Question: I've tried countless times upgrading to webpack 4 in one of our big projects, but each time I do I end up getting multiple errors, which I tracked back to rxjs. I haven't opened this issue until after I read so many similar looking problems, but none resolved my issue, and I'm still confused as to why this is happening in the first place.
In someplace, I do:
'''
import { Observable } from 'rxjs/Observable';
// Use Observable.fromPromise()
'''
In 'vendor.ts', which is an entry module that I use to import things, I do this:
'''
import 'rxjs/add/observable/fromPromise';
'''
Please note that this worked completely fine with webpack 3. Only after I update to webpack 4 do I get the problem. Furthermore, if I import from 'rxjs/Rx' instead, this particular problem seems to be fixed, which means it's a problem related to 'fromPromise' not being imported.
I had the following webpack config before I updated, in webpack 3:
'''
new webpack.optimize.CommonsChunkPlugin({
names: ['vendor', 'polyfills'],
}),
'''
I have this after the update, in webpack 4:
'''
optimization: {
splitChunks: {
cacheGroups: {
vendor: {
test: /[\/]node_modules[\/]/,
name: 'vendor',
chunks: 'all',
},
},
},
},
'''
- Runtime: all major browsers- RxJS version: 6.2.2- Webpack: 4.16.3 (and all versions of webpack 4)

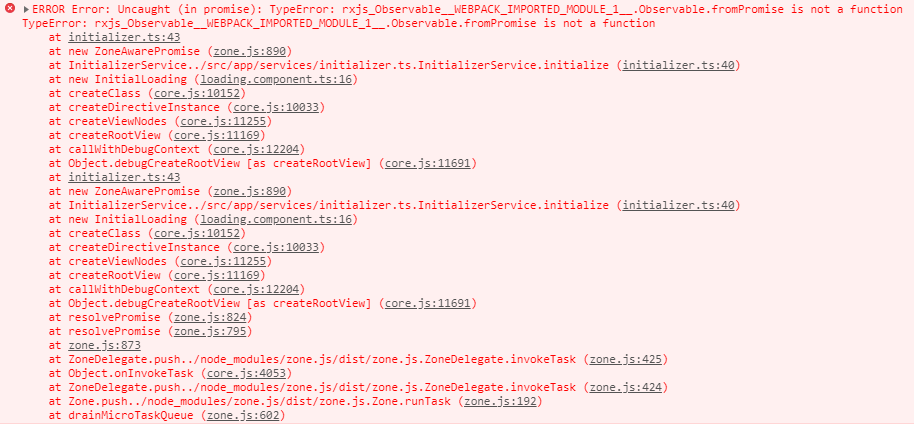
Answer: After tinkering a lot with webpack, it seems to be working now. I have no idea what was wrong, maybe it's just a change in webpack 4. But one important thing is to use 'from' instead of 'fromPromise' if you're using the latest rxjs package.